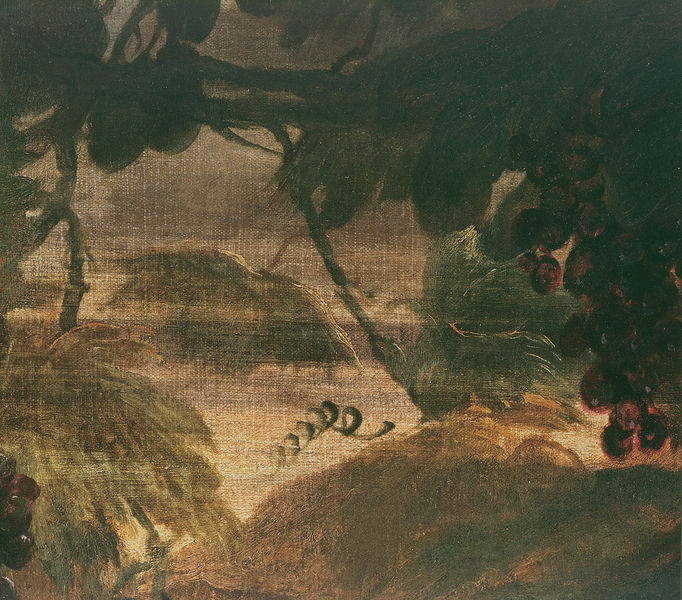
Titel: Venus, Adonis und Cupid
Künstler: Annibale Carracci
Institution: Madrid, Museo del Prado
Schlagwörter: blätter, gemälde, laub, grün, ausschnitt, braun, skizze, obst, rot, malerei, öl, ast, hügel, zweige, blatt, ranken, stilleben, trauben, lila, nebel, violett, herbst, wein, faden, zweig, leinwand, kunst, pinsel, weintrauben, geäst, rabe, rebe, reben, weinstock, weintrquben, blatt blätter